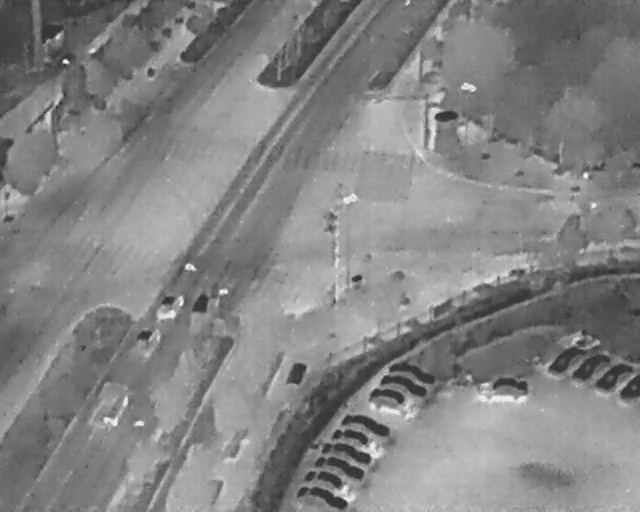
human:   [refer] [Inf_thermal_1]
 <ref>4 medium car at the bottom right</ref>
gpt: <box>[[76, 70, 80, 80, 175], [86, 65, 90, 74, 131], [90, 67, 93, 75, 131], [94, 69, 97, 77, 138]]</box>

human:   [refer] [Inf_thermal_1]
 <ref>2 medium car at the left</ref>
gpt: <box>[[24, 57, 28, 62, 10], [20, 64, 25, 69, 16]]</box>

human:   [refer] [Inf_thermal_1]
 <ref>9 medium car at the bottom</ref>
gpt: <box>[[48, 91, 51, 101, 18], [49, 89, 52, 97, 18], [51, 86, 54, 96, 18], [52, 83, 55, 93, 18], [53, 80, 57, 90, 18], [55, 77, 58, 88, 18], [59, 73, 63, 83, 18], [61, 70, 64, 80, 18], [63, 67, 66, 77, 18]]</box>